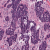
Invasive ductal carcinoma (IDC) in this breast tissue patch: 1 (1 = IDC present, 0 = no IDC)